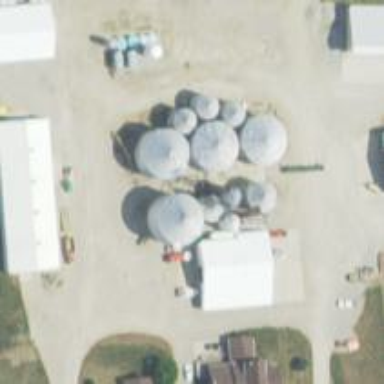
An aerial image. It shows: Silo.